Question: I don't know whats combination of keys I performed, but now my code looks like this, with a bunch of dots!

How do I disable this? Been looking for some time and can't find it.
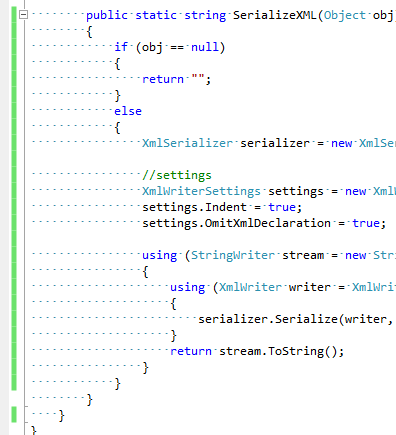
Answer: this shortcut will do it : +,
Or the slow way : Edit -> Advanced -> and uncheck "View Whitespace"